Field crop: tomato
Growth stage: 2
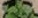
Species: solanum